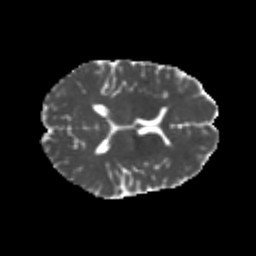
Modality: MD
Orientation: axial
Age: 23
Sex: female
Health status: healthy
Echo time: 0.074 s